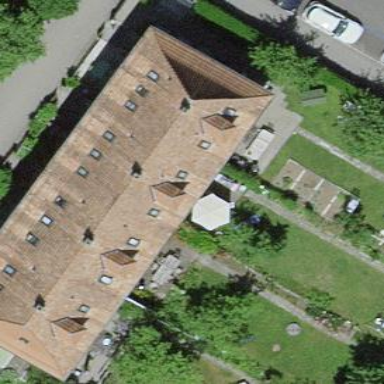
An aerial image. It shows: Residential building with gabled roof made of maroon roof tiles. The roof orientation is across.